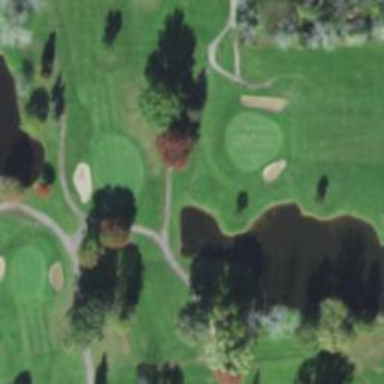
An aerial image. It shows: Golf hole.